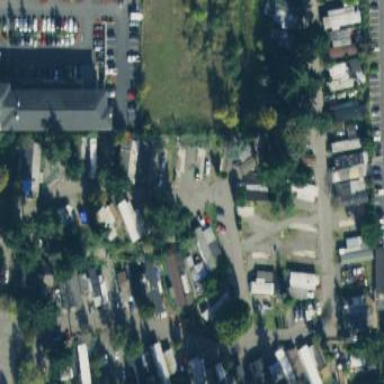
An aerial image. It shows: Mobile residential area on brownfield site.